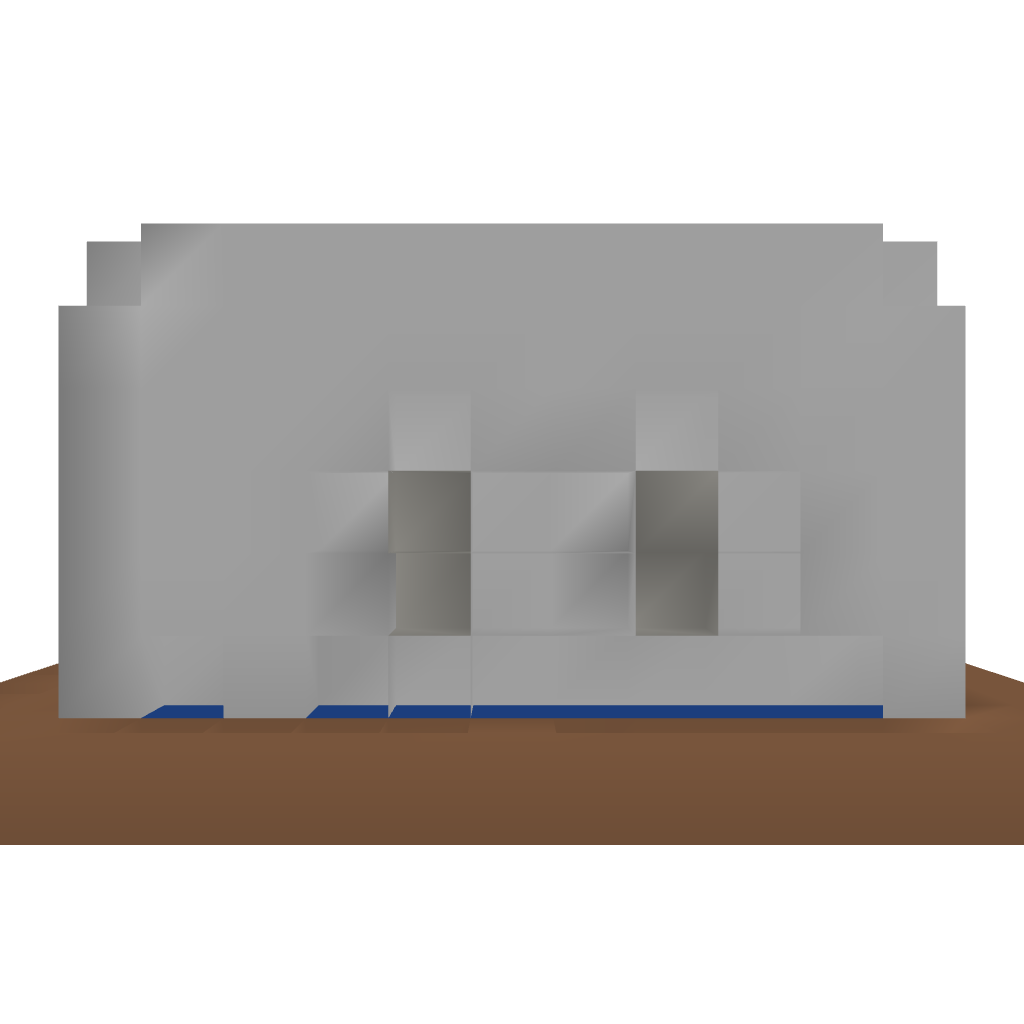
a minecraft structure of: Little Water House